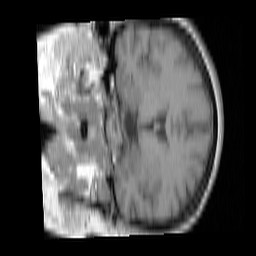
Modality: T1w
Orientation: coronal
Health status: ill
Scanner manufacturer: siemens
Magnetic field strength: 3 T
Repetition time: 0.4 s
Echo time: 0.00272 s